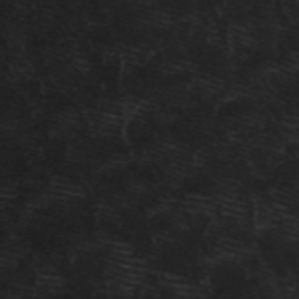
Label: frost